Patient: sex F, age 75
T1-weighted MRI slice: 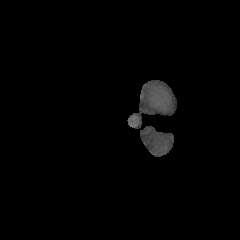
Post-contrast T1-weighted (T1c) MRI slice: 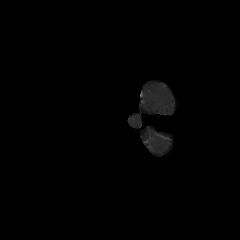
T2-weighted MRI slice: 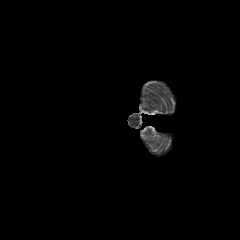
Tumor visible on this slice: no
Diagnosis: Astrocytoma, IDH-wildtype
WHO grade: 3